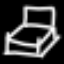
Label: bed